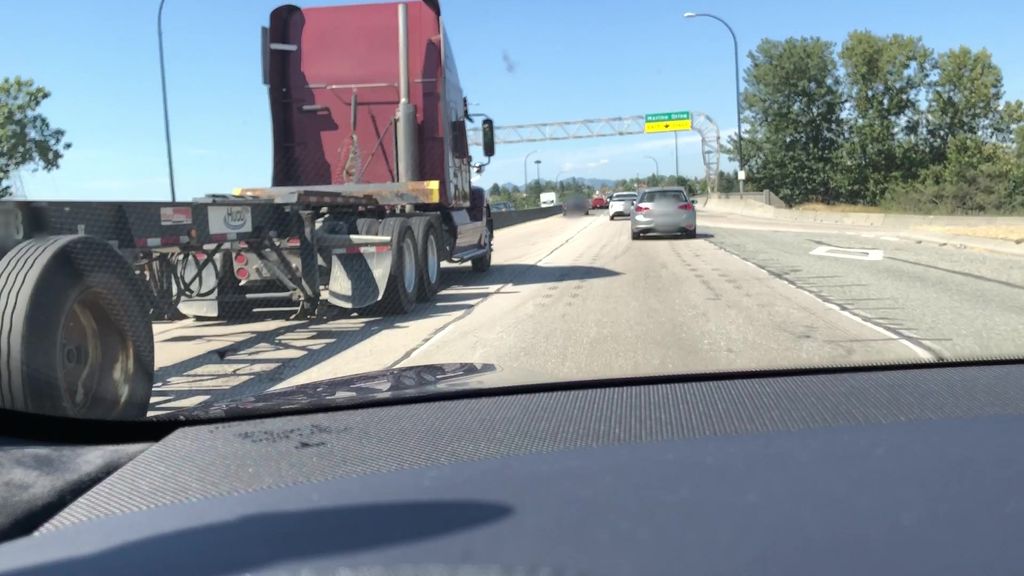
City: vancouver